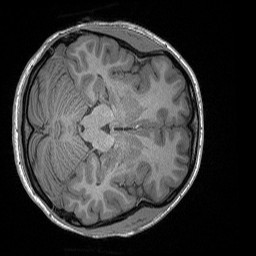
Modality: T1w
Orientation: axial
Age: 22
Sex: female
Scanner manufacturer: siemens
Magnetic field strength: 3 T
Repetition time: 1.56 s
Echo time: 0.00207 s